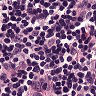
Metastatic tissue present: no